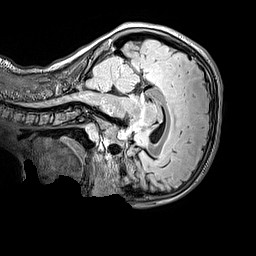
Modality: FLAIR
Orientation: sagittal
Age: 10
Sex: female
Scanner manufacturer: siemens
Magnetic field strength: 3 T
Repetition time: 5 s
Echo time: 0.388 s